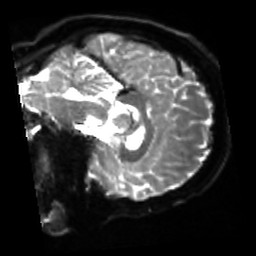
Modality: sbref
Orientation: sagittal
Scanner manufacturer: siemens
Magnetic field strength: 3 T
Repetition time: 4 s
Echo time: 0.0594 s